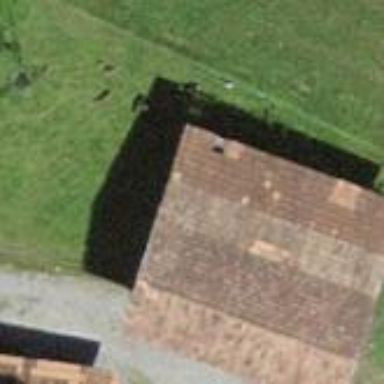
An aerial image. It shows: Rural barn.